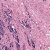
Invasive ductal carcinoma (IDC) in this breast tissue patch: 1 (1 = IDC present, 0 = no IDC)